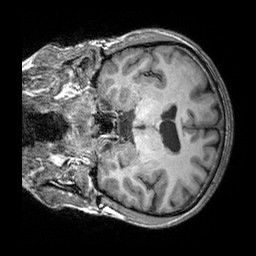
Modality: T1w
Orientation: coronal
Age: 40
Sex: male
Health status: healthy
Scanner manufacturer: siemens
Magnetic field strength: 3 T
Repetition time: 2.3 s
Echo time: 0.00303 s